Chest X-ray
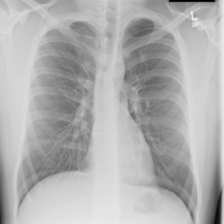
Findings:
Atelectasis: negative
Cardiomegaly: negative
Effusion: negative
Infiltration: negative
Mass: negative
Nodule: negative
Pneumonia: negative
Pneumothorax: negative
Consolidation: negative
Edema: negative
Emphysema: negative
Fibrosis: negative
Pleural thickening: negative
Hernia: negative